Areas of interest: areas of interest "Commercial service"
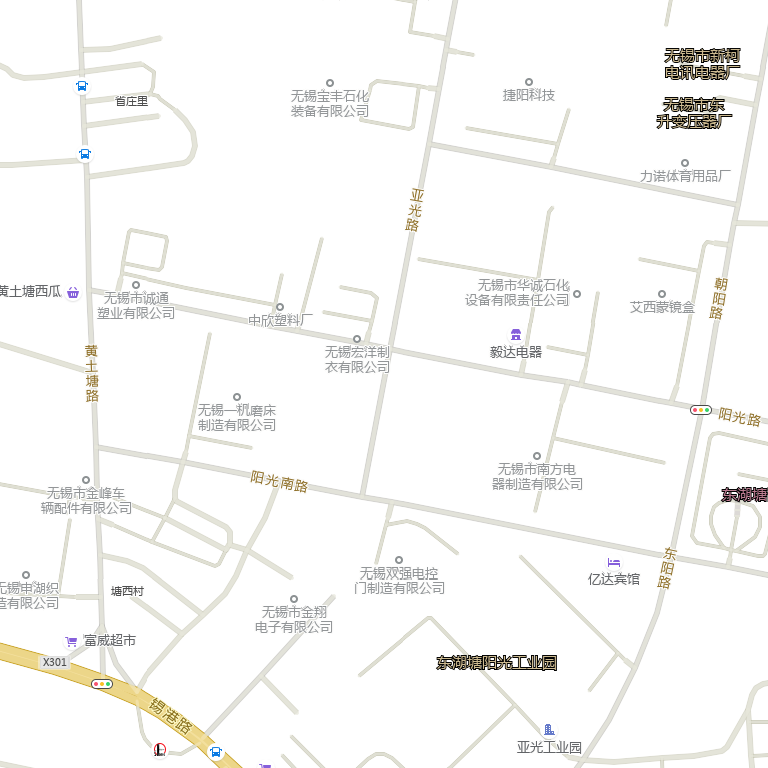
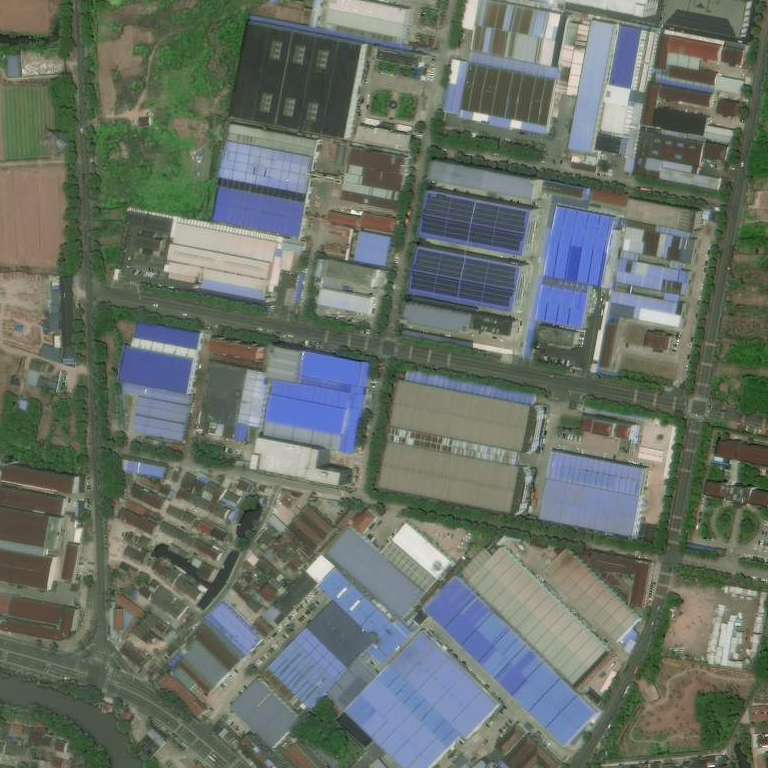